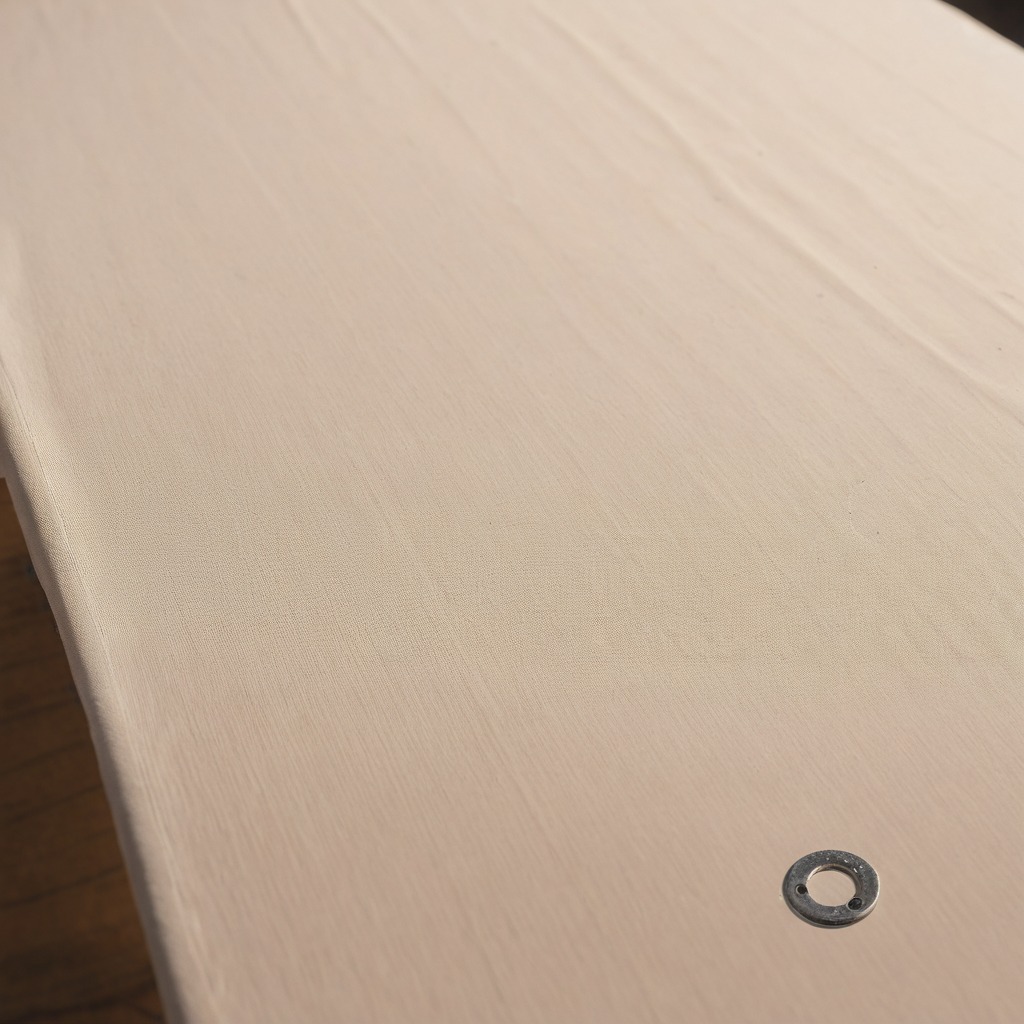
A flat metal washer lies on a wooden table in an outdoor workshop.